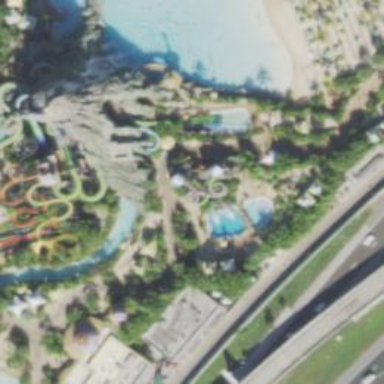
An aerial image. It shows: Bridge leading to water slide attraction.